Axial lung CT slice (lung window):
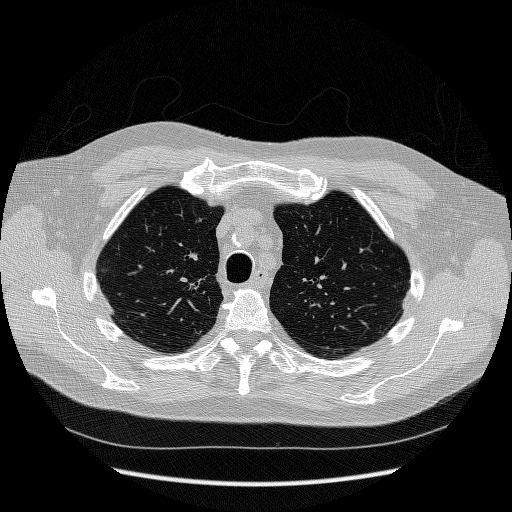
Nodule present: no